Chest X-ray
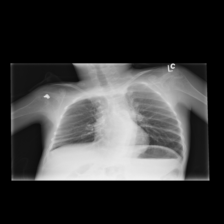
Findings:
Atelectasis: negative
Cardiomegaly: negative
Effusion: negative
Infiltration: negative
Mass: negative
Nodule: negative
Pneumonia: negative
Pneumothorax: negative
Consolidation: negative
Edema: negative
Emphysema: negative
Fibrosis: negative
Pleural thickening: negative
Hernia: negative